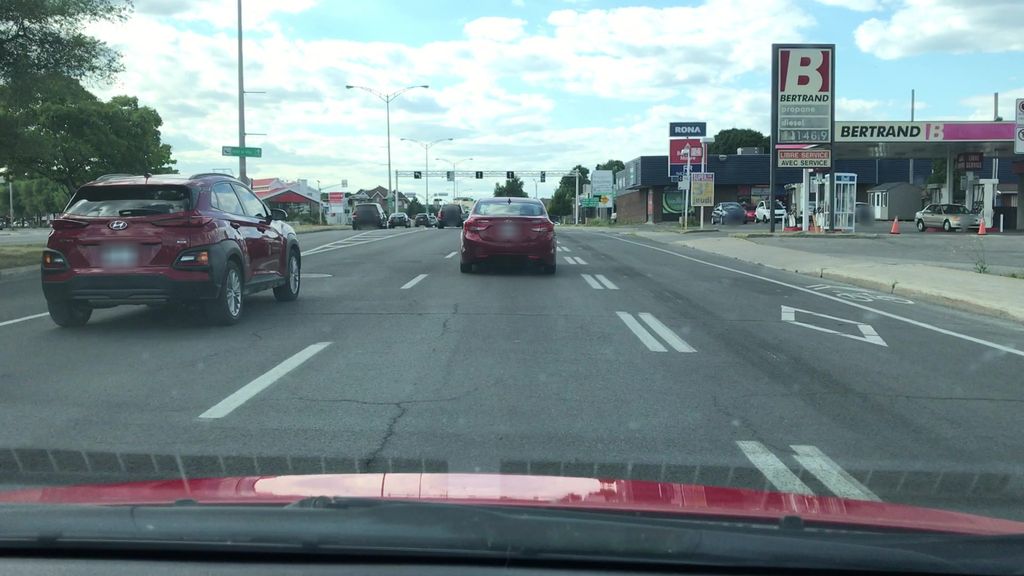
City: montreal